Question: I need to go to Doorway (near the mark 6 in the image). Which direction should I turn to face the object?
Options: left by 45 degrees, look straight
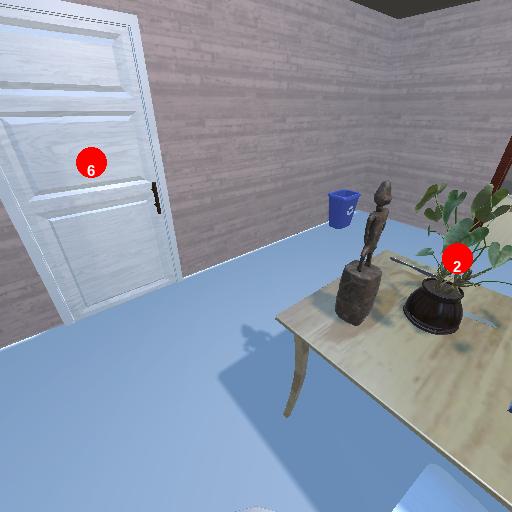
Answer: left by 45 degrees